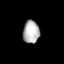
Tissue: prostate
Cell type: Epithelial cells
Senescence score: 0.3046
Nuclear area (px): 366
Mean DAPI intensity: 179.347